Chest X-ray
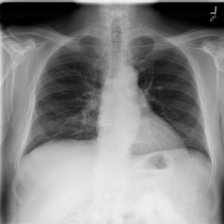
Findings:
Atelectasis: negative
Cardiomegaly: negative
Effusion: negative
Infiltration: positive
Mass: negative
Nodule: negative
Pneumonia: negative
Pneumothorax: negative
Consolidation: negative
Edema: negative
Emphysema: negative
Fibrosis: negative
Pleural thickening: negative
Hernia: negative